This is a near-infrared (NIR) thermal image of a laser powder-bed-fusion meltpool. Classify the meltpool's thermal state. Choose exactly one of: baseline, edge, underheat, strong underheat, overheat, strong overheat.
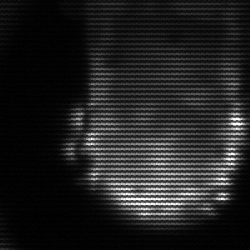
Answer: baseline